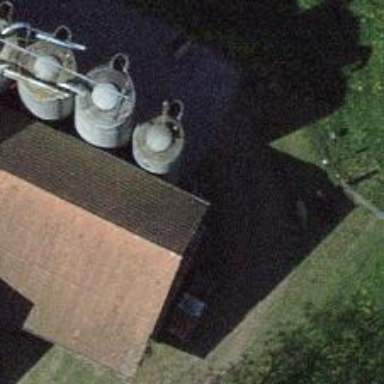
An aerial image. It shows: Silo.